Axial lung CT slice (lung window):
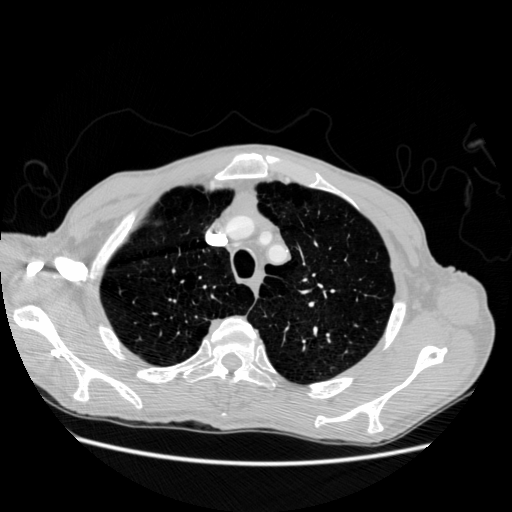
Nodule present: no